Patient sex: M
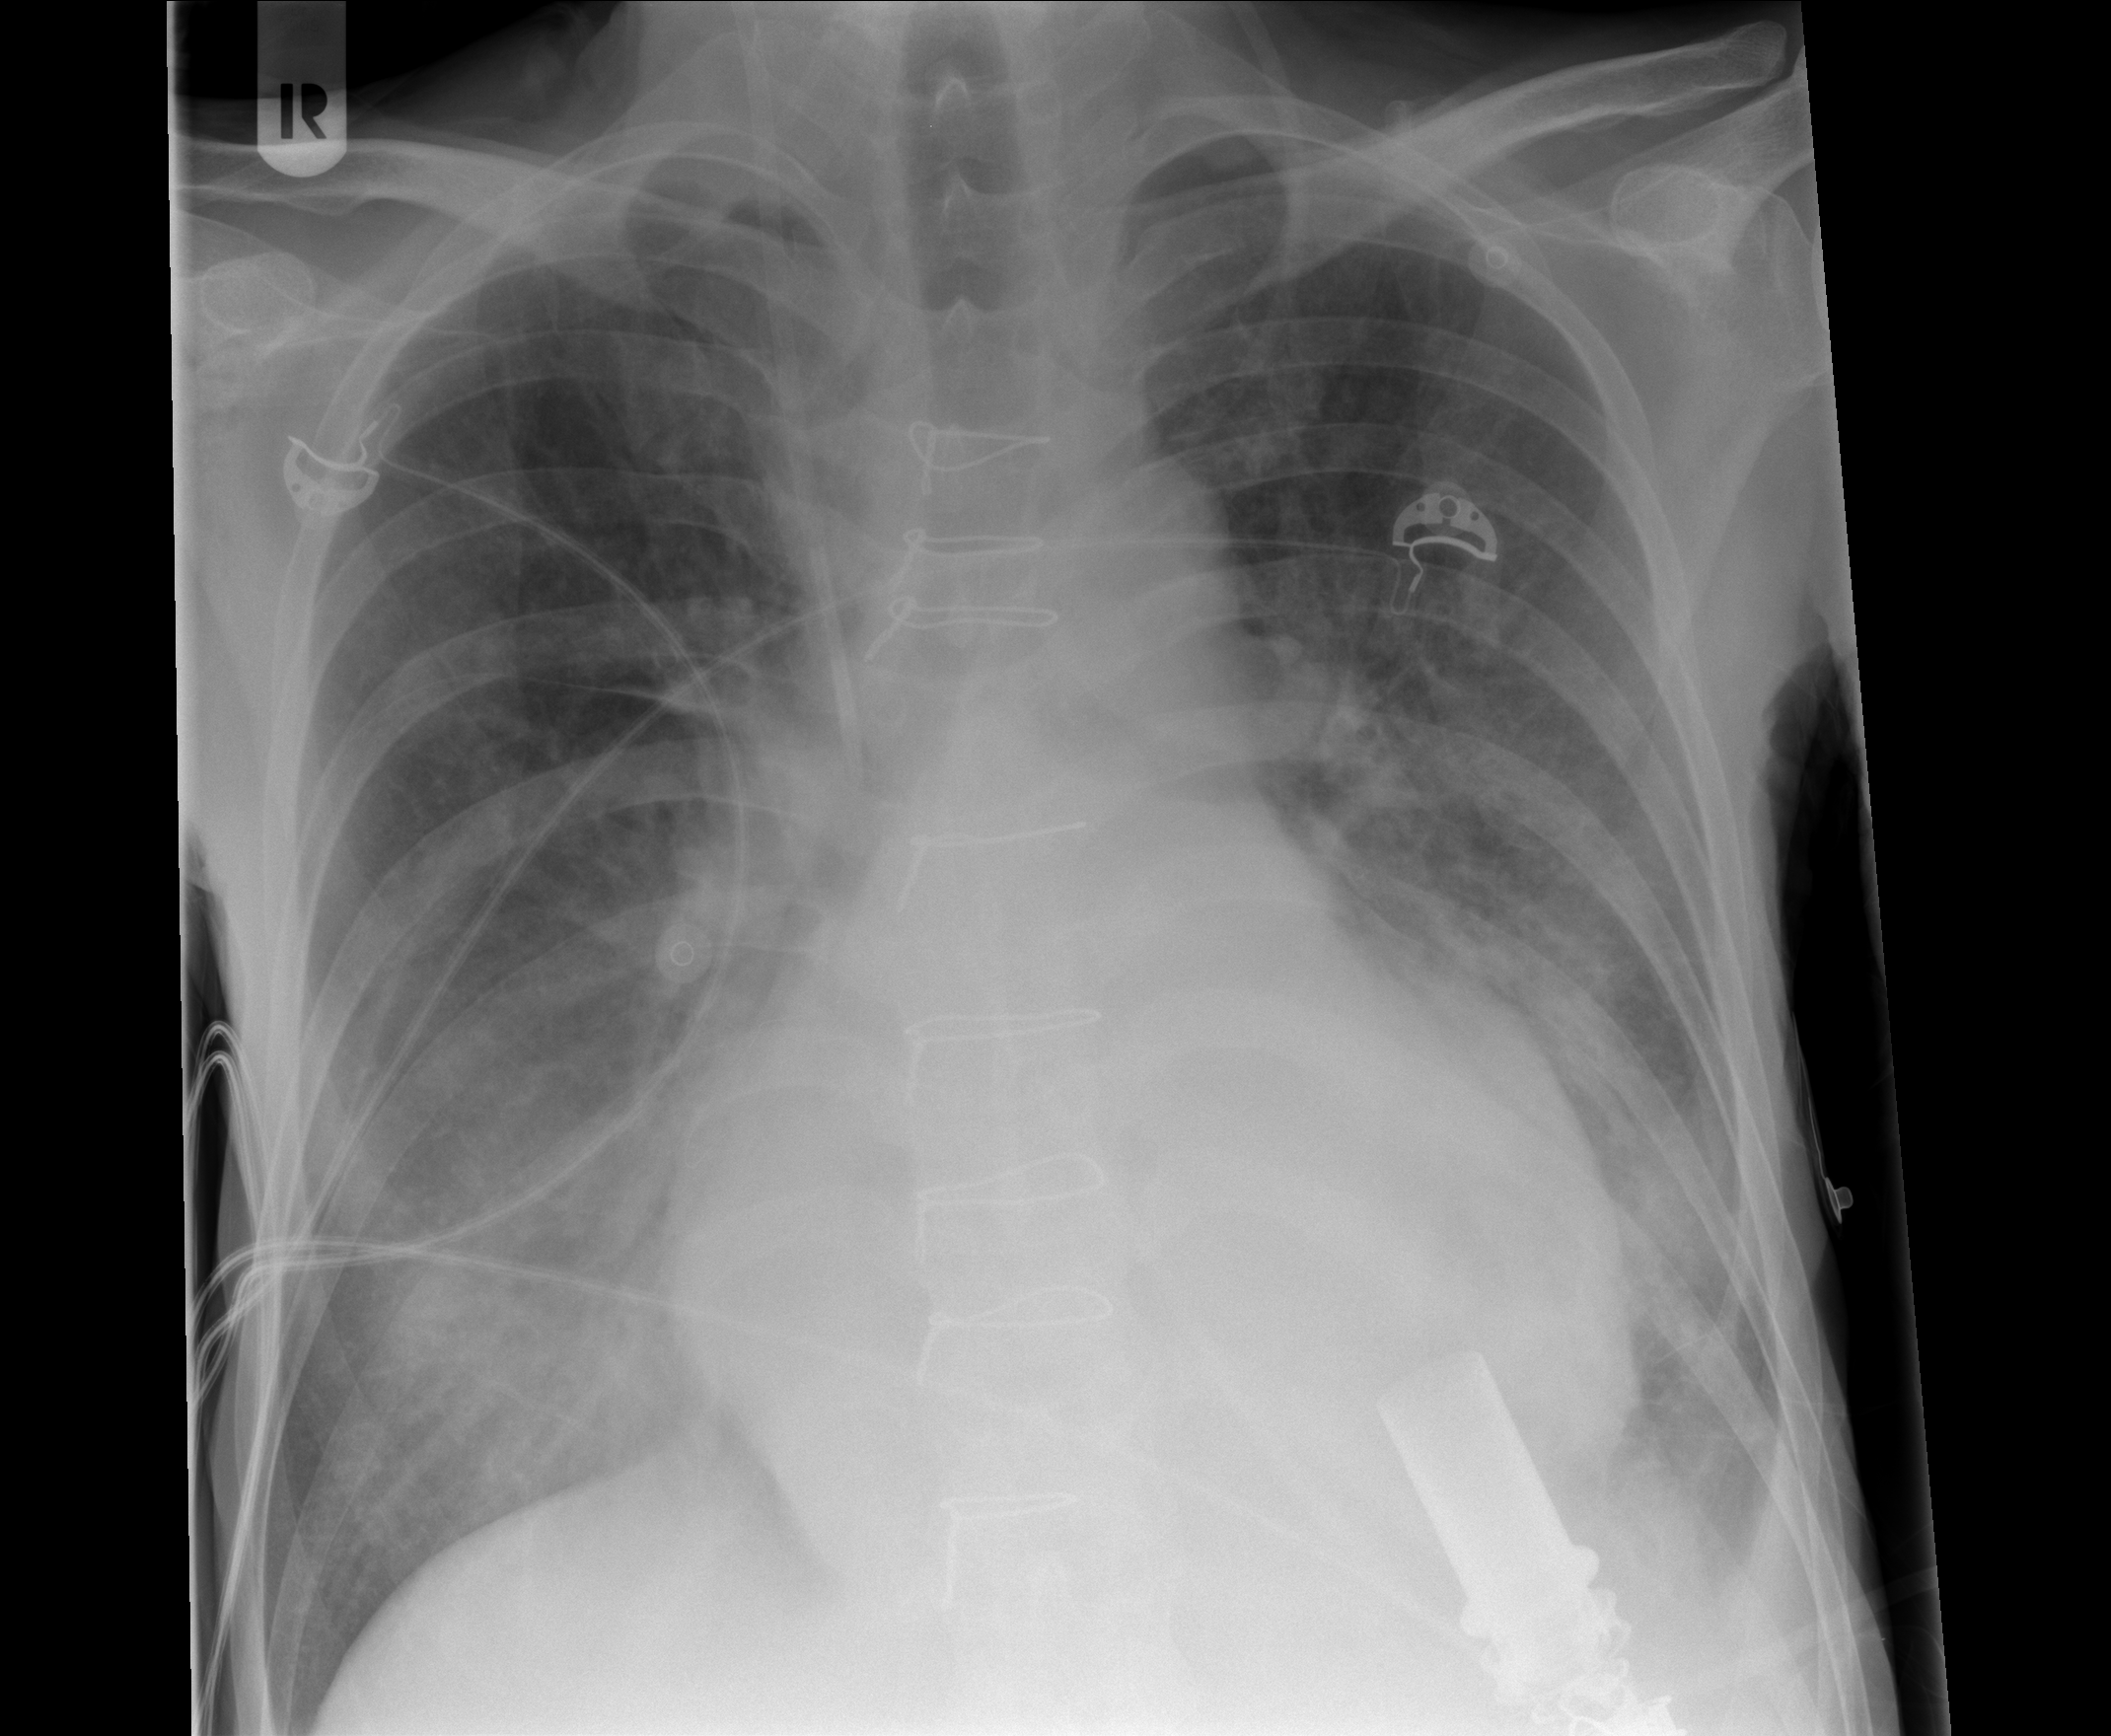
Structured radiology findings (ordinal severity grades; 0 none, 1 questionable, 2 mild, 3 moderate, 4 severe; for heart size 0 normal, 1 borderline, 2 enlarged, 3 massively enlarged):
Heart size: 3
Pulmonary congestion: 3
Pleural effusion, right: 0
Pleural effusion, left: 2
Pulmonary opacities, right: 3
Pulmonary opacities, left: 3
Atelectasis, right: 2
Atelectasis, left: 3